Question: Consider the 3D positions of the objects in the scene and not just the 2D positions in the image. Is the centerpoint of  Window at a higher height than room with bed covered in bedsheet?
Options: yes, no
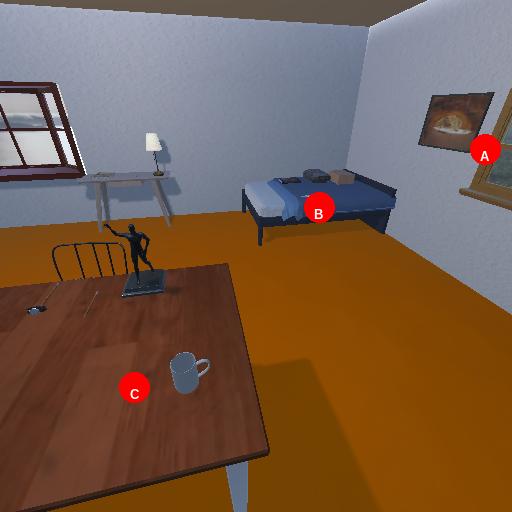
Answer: yes